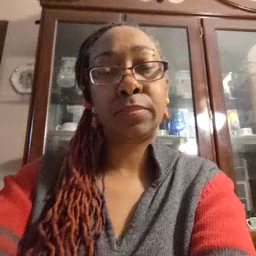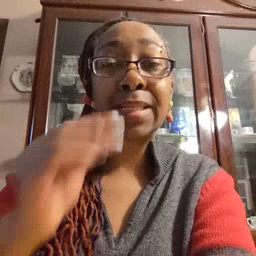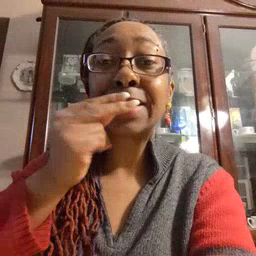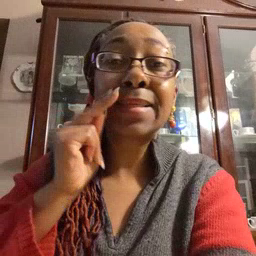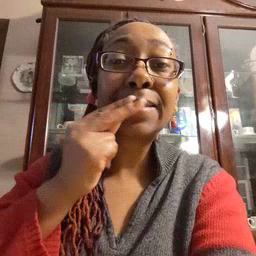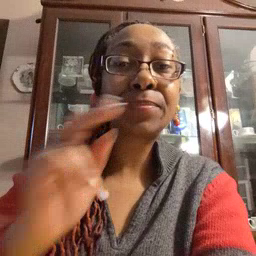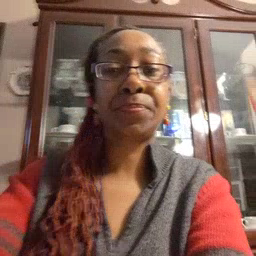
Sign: kiss